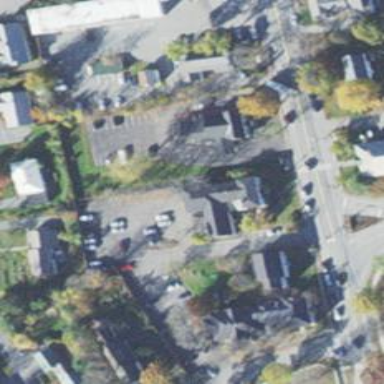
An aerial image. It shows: Post office.